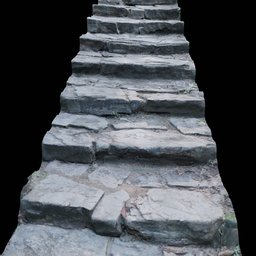
Label: architecture